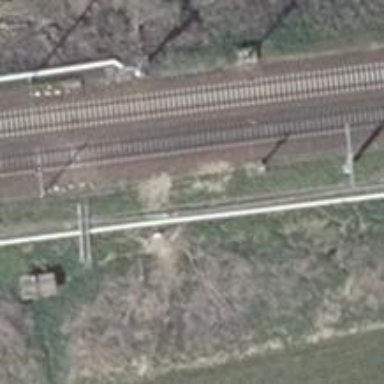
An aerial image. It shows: Railway with electrified contact lines.